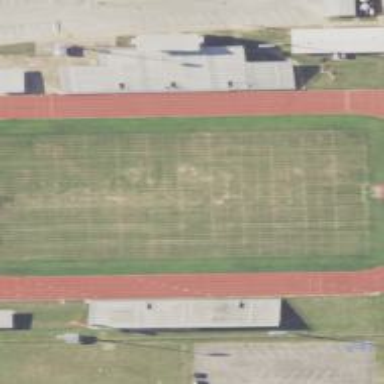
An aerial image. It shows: American football pitch.